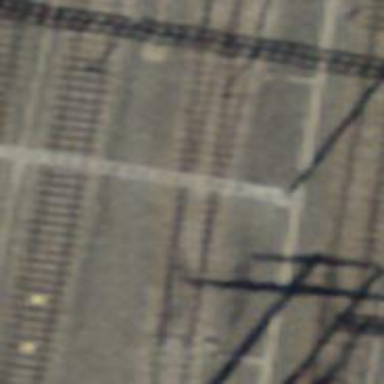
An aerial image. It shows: Railway track with contact lines for electrification.